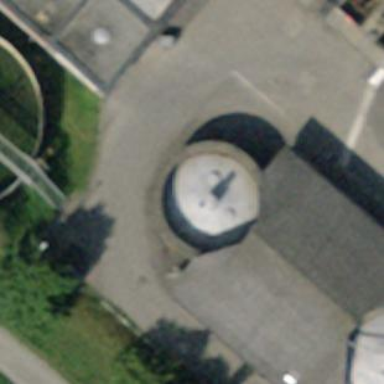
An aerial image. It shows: Silo.